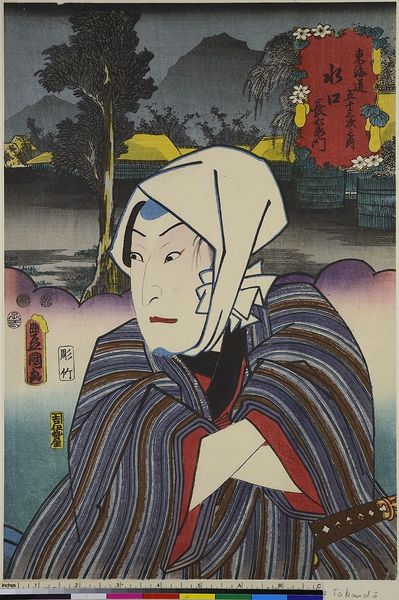
Titel: Minakuchi: Der Schauspieler Sawamura Chojuro V als Choemon, aus der Serie: Die 53 Stationen des Tokaido
Künstler: Utagawa Kunisada
Standort: Hamburg
Institution: Museum für Kunst und Gewerbe Hamburg
Schlagwörter: baum, blau, gemälde, himmel, mann, weiß, landschaft, braun, frau, zeichnung, rot, portrait, theater, holzschnitt, druck, druckgraphik, druckgrafik, zeit, schauspieler, farbholzschnitt, schauspielerin, tourismus, reisen, kabuki, edo, reproduktionen, druckerzeugnisse, theateraufführung, ukiyo